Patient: sex M, age 80
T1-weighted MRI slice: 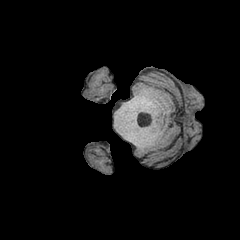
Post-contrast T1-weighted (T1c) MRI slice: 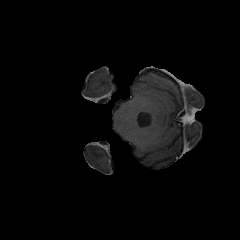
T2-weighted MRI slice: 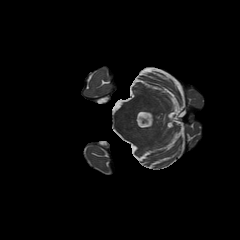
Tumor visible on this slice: no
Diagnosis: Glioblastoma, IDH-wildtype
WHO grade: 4